【题型】解答题　【知识点】平面几何　【难度】easy
如图, 在 $\triangle ABC$ 中, $AB = 15$, $AC = 10$, $DE // BC$, $BD = 6$, 求 $CE$

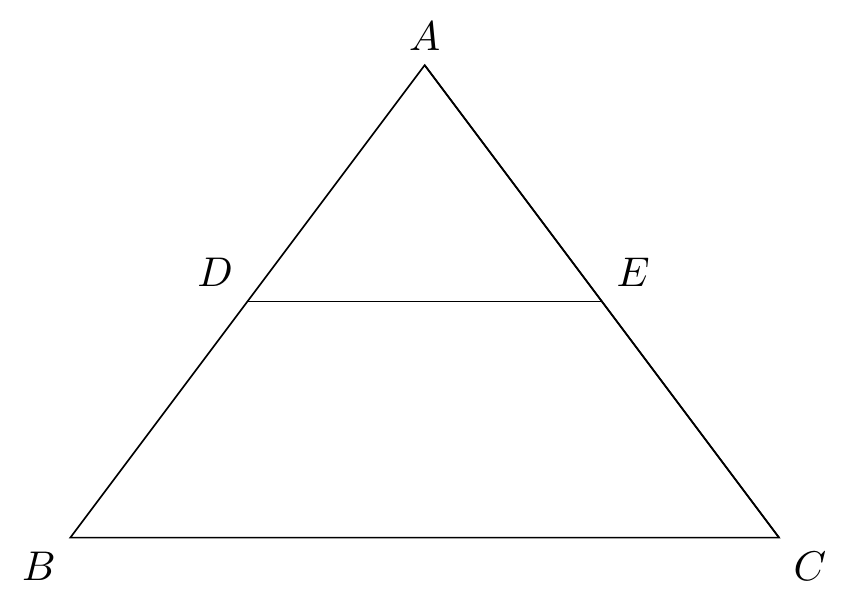
【解答】
解：$\because DE // BC$

$\dfrac{BD}{AB} = \dfrac{CE}{AC}$

即 $\dfrac{6}{15} = \dfrac{CE}{10}$

$\therefore CE = 4$